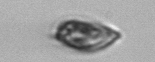
Label: Prorocentrum_triestinum